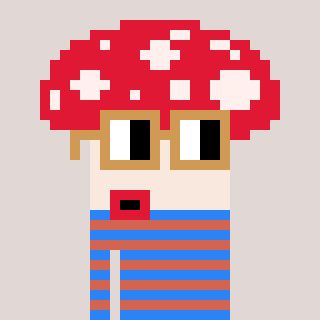
a pixel art character with square brown glasses, a mushroom-shaped head and a peachy-colored body on a warm background